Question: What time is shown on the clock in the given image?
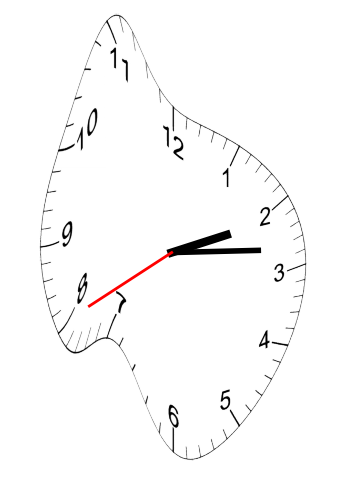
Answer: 02:13:40